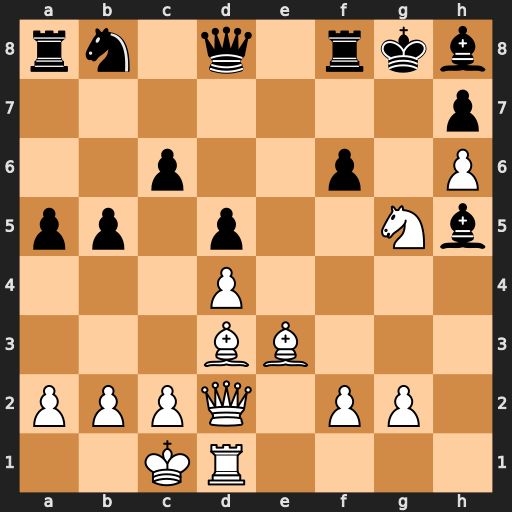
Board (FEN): rn1q1rkb/7p/2p2p1P/pp1p2Nb/3P4/3BB3/PPPQ1PP1/2KR4
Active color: w
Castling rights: -
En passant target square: -
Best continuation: Bxh7#